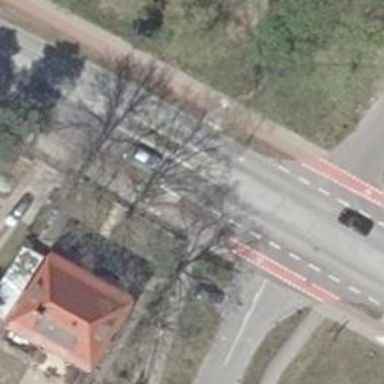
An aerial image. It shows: Unmarked road crossing with island and markings.